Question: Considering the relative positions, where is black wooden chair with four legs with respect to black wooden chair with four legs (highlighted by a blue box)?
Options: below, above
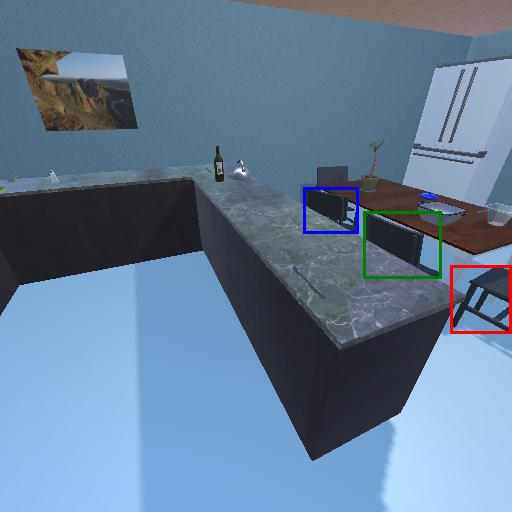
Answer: below